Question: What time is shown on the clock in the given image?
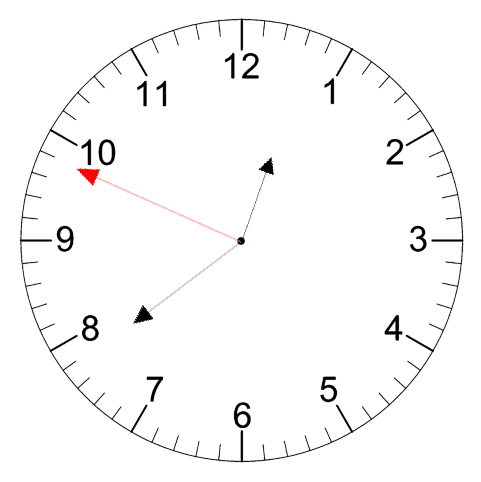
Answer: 12:38:49